Question: I have this loop that runs continuously as a process to check if the 'mstsc.exe' is running.
'''
for (; ; )
{
System.Diagnostics.Process[] pname = System.Diagnostics.Process.GetProcessesByName("mstsc");
if (pname.Length != 0)
{
}
else
{
System.Diagnostics.Process.Start(@"mstsc.exe");
}
System.Threading.Thread.Sleep(3000);
}
'''
The problem is that on logoff, reboot, or shutdown I get this.

I tried to end the process on Form_Closing or with
'''
Microsoft.Win32.SystemEvents.SessionEnded +=
new Microsoft.Win32.SessionEndedEventHandler(SystemEvents_SessionEnded);
'''
and I still get this...
How could I force this process to kill correctly?
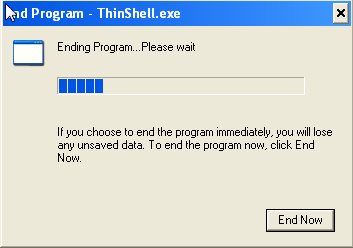
Answer: 'Timer' instead of 'System.Threading.Thread.Sleep' in loop
'''
timer.Tick += new EventHandler(timer_Tick);
timer.Interval = (1000) * (2);
timer.Enabled = true;
timer.Start();
void timer_Tick(object sender, EventArgs e)
{
System.Diagnostics.Process[] pname = System.Diagnostics.Process.GetProcessesByName("mstsc");
if (pname.Length != 0)
{
}
else
{
System.Diagnostics.Process.Start(@"mstsc.exe");
}
}
'''